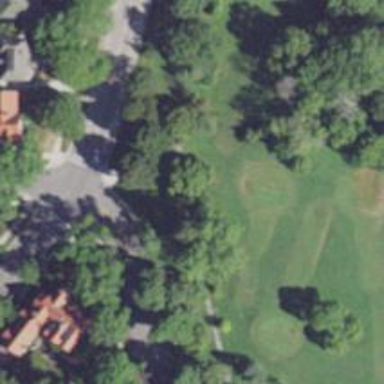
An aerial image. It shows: View of golf hole.